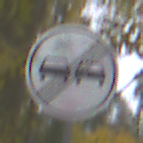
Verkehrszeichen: EndeUeberholverbot
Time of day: Midday
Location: Outdoor (Nature)
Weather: Overcast
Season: Autumn
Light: Natural